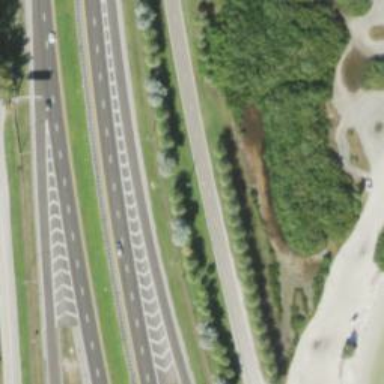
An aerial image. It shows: Diamond junction with asphalt motorway link.